Question: Please take a look at all these depricated links :
<URL>
i installed wamp server on my machine and want to install ffmpeg on it.
here is my wamp server version :

here is the official web site of ffmpeg :
<URL>
i am really confused where can i download ffmpeg extension for php5.5.12 and how install it?
in their official web site there is only one link for download :
<URL>
and those downloaded files need perl to run and there is no files inside them.
would be really appreciate to help me step by step to install ffmpeg in my wamp server.
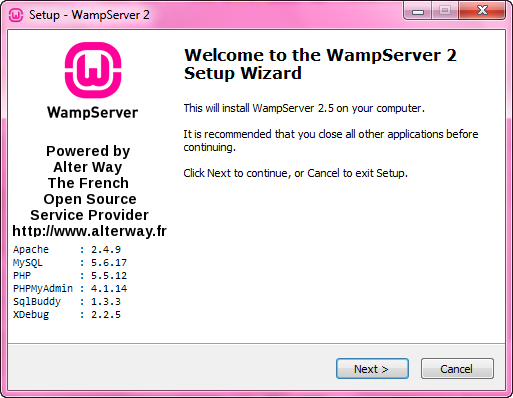
Answer: The original 'ffmpeg-php' extension was released for Linux. There were some Windows builds at some point but the project is now deprecated and you'll have a hard time finding one. Besides, you'll be stuck with outdated libs.
Take a look at some of the new object-oriented FFmpeg wrappers like <URL> Windows builds to install them easily.